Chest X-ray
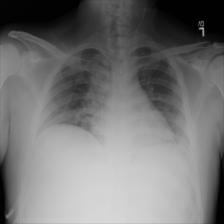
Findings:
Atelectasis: positive
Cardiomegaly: negative
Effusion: positive
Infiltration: negative
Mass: negative
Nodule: negative
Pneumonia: negative
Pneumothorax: negative
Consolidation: positive
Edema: negative
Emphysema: negative
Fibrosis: negative
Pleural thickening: negative
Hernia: negative